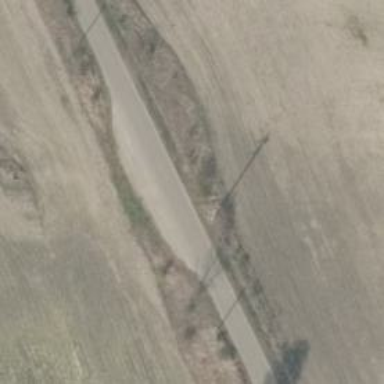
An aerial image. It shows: Passing place on the road.